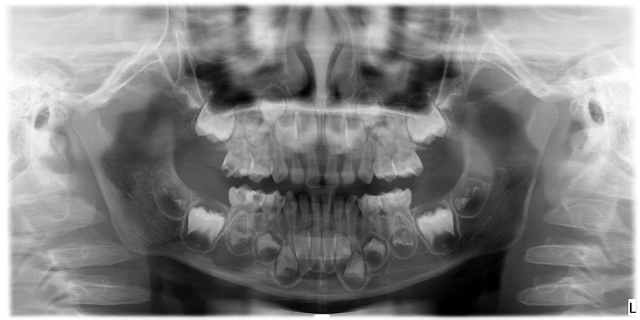
child